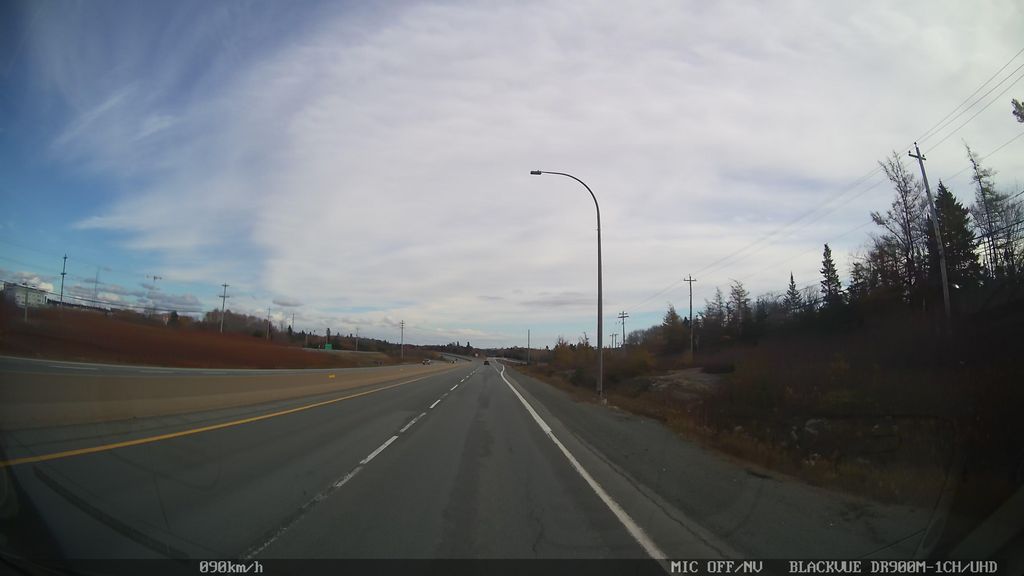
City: halifax